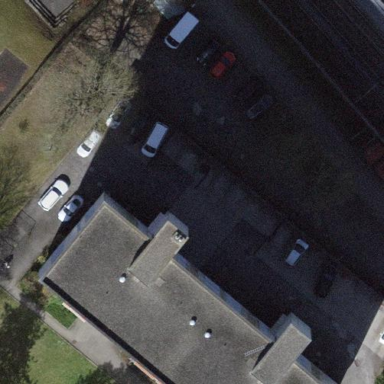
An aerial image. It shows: Apartment building with flat roof.